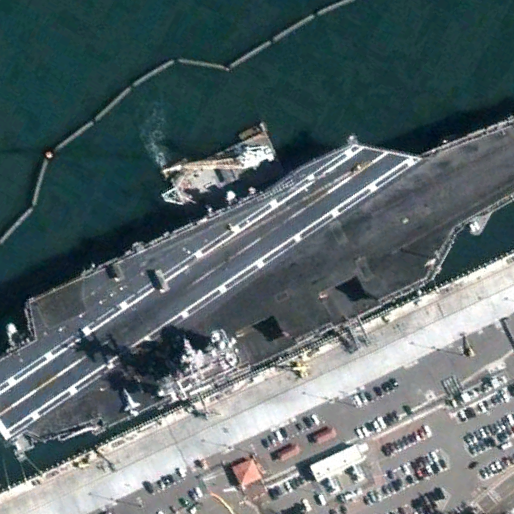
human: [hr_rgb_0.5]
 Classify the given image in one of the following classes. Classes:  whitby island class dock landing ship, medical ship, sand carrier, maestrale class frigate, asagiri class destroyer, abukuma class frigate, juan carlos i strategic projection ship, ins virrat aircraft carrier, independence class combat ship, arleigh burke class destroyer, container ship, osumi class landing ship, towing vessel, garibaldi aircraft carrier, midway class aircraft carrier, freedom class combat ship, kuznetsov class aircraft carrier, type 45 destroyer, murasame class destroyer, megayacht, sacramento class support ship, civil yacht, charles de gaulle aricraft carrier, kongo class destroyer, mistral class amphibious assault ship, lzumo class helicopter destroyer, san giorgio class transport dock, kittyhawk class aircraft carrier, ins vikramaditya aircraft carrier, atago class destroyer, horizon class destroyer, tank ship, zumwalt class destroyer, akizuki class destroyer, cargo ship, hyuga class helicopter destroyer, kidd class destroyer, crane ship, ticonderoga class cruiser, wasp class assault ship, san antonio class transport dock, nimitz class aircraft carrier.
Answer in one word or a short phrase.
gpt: Nimitz class aircraft carrier